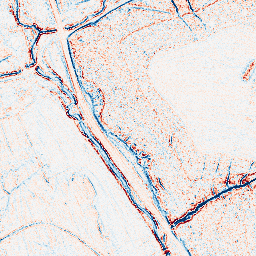
Category: edge_preserving
Decomposition family: bilateral
Decomposition parameters: d: 5
sigma_color: 50
sigma_space: 150
Upsampling method: sinc_blackman
Upsampling parameters: scale: 2
kernel_size: 8
Upsampling scale: 2